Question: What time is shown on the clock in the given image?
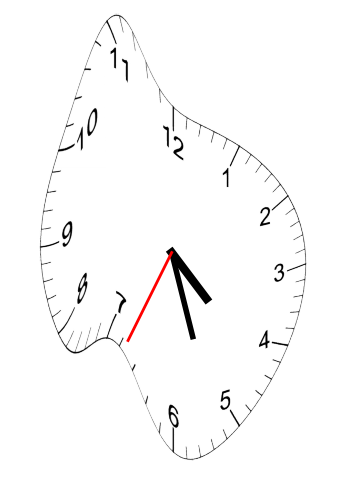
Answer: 04:26:34